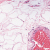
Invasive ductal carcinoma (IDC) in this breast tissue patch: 0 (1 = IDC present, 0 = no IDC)